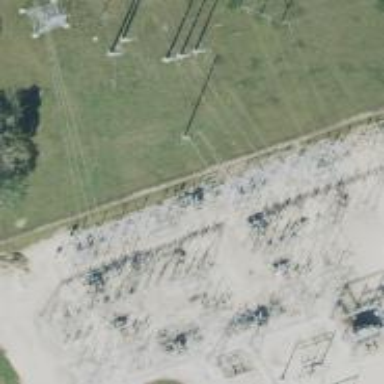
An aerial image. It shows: Switch for power supply.